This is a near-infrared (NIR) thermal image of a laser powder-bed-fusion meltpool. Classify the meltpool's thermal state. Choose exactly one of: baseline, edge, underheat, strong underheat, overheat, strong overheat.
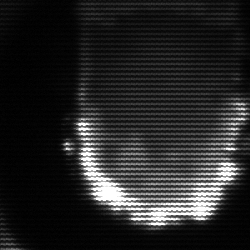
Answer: baseline